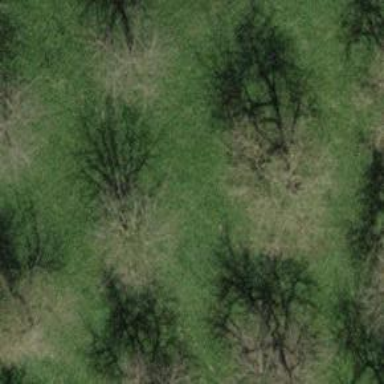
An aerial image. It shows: Single tag "natural: tree."